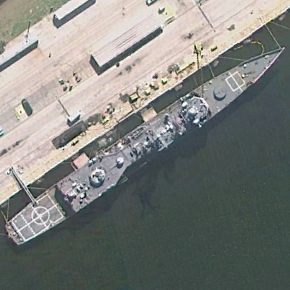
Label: cruiser